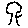
Label: tree